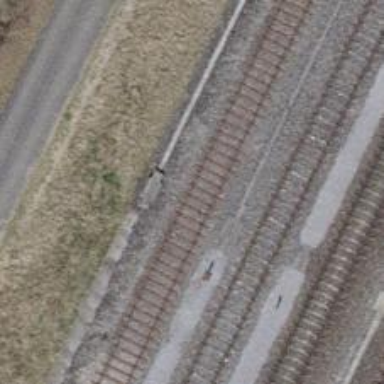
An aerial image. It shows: Single track railway in yard.